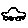
Label: car